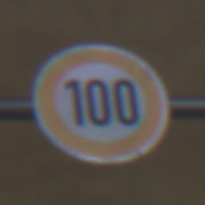
Verkehrszeichen: Geschwindigkeit100
Umgebung: Roofed, Underpass
Tageszeit: Midday
Wetter: Clear
Licht: Natural
Jahreszeit: NotSpecified
Kontrast: LowContrast